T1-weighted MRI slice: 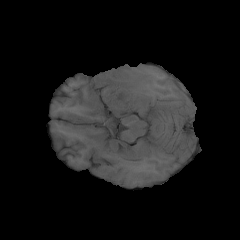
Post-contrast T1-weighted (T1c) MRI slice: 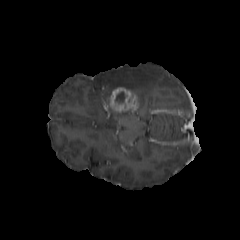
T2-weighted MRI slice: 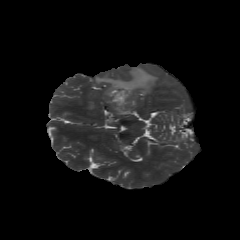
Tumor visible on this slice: yes